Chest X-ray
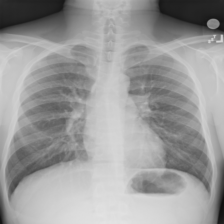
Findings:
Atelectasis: negative
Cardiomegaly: negative
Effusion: negative
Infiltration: negative
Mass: negative
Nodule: negative
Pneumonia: negative
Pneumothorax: negative
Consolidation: negative
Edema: negative
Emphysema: negative
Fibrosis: negative
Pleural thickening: negative
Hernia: negative